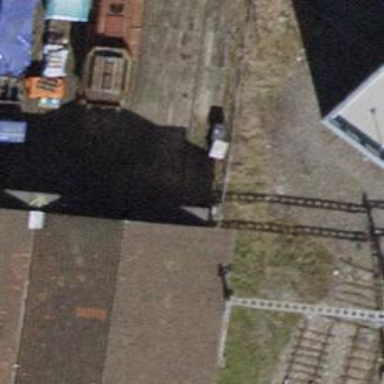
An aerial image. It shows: Single-track railway yard.